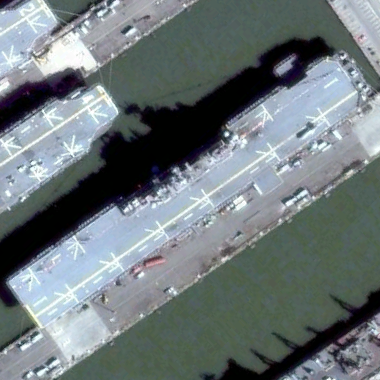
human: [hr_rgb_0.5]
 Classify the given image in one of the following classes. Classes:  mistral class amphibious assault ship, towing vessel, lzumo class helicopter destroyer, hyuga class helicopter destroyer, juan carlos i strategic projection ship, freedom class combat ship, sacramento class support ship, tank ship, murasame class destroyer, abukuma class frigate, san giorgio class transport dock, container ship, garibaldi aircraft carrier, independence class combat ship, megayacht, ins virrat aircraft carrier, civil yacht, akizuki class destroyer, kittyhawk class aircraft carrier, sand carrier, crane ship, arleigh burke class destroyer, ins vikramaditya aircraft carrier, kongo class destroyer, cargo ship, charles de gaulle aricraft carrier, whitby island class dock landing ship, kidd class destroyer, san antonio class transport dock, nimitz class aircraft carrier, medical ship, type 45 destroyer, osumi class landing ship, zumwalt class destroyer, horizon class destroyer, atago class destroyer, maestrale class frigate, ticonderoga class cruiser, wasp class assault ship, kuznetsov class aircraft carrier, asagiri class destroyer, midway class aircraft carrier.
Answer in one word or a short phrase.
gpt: Wasp class assault ship